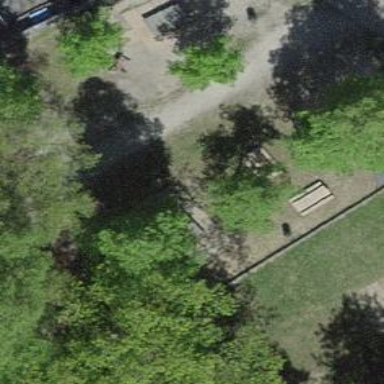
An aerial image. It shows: Playground area for leisure land.